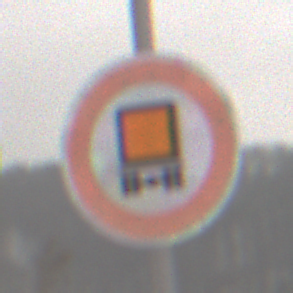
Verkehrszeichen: VerbotKennzeichnungspflichtigeKraftfahrzeugeGefaehrlicheGueter
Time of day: Midday
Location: Outdoor (Nature)
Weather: Overcast
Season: Winter
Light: Natural